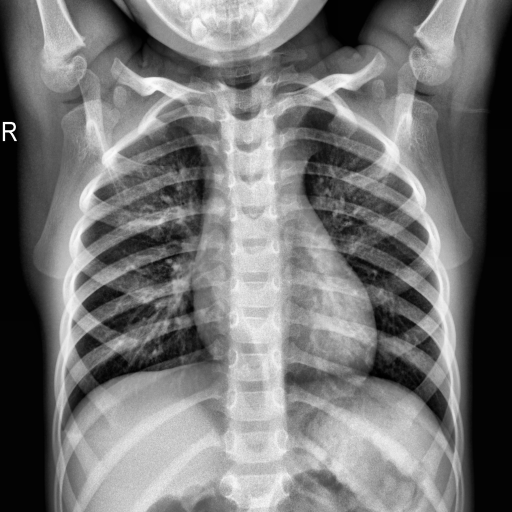
Finding: NORMAL